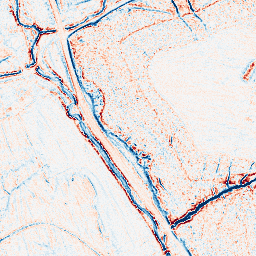
Category: edge_preserving
Decomposition family: anisotropic_diffusion
Decomposition parameters: iterations: 10
kappa: 50
gamma: 0.1
Upsampling method: edge_directed
Upsampling parameters: scale: 4
Upsampling scale: 4